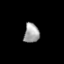
Tissue: prostate
Cell type: T cells
Senescence score: 0.3547
Nuclear area (px): 290
Mean DAPI intensity: 161.186